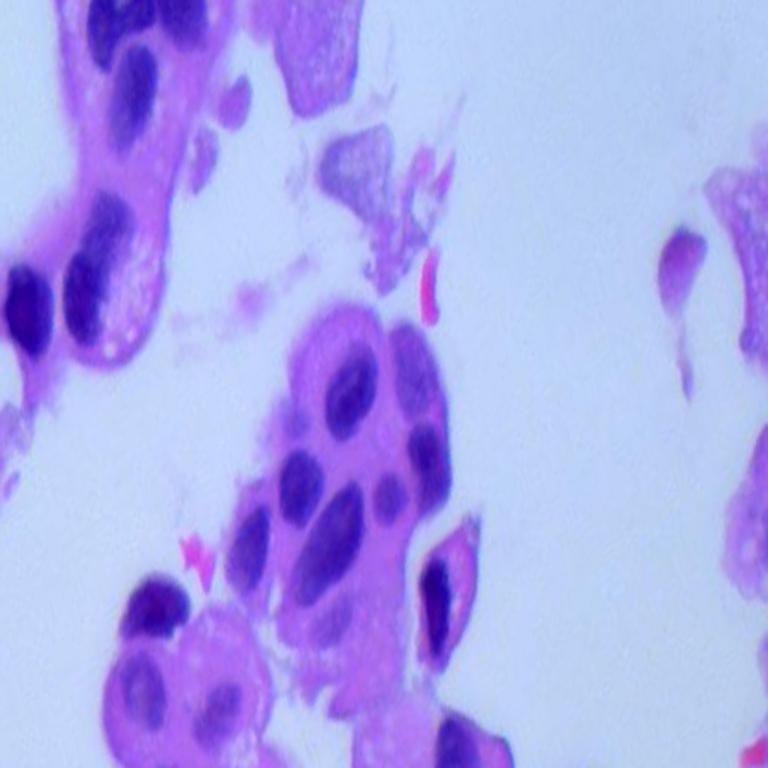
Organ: lung
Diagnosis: adenocarcinomas